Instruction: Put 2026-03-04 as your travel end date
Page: home
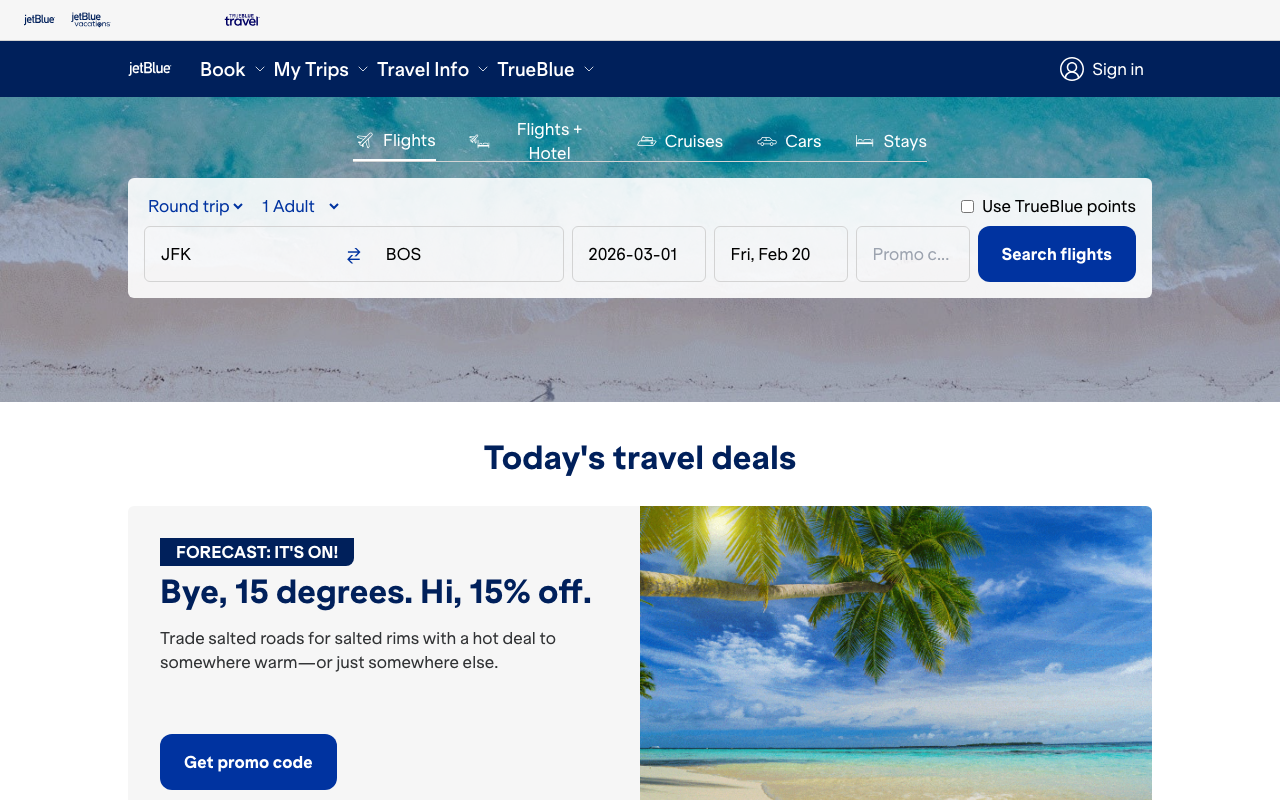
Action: type